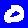
Digit: 0